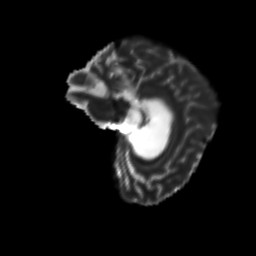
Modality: T2w
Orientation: sagittal
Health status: ill
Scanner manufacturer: siemens
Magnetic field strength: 3 T
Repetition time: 13.8 s
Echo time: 0.098 s